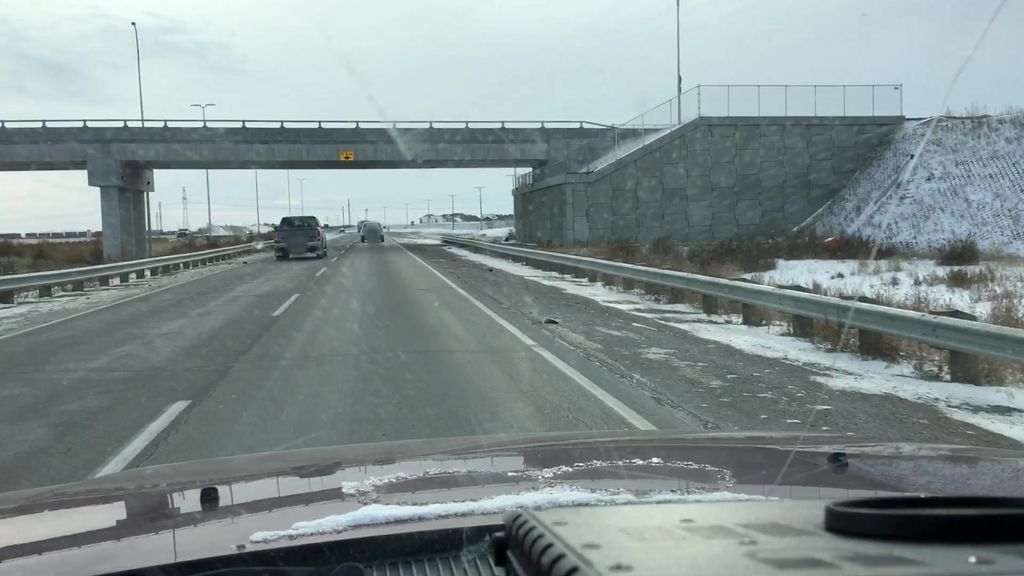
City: saskatoon